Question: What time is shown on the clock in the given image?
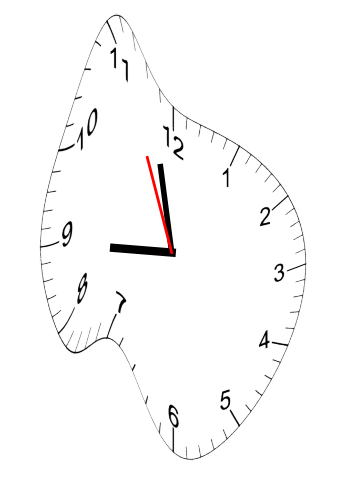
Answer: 08:57:56